Один моль идеального одноатомного газа, находящийся в цилиндре под поршнем, квазистатически нагревают от температуры $T_{1} =300~К$ до $T_{2} =600~К$, изменяя объём таким образом, что зависимость теплоёмкости газа $C$ от температуры имеет вид, показанный на рисунке ниже.
Найдите работу, совершённую над газом от состояния, в котором график зависимости его объёма от температуры достигал локального максимума, до состояния, в котором этот же график достигал локального минимума. Ответ выразите в джоулях, считая универсальную газовую постоянную равной $R = 8.31~Дж/К$.
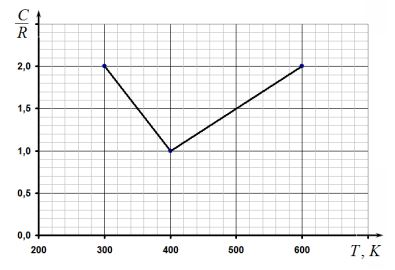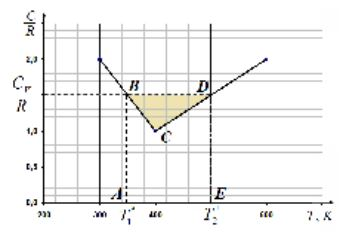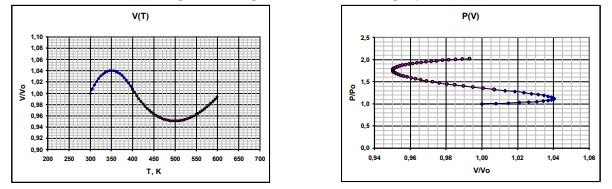
Решение: Из первого начала термодинамики следует, что$$\delta Q=dU+dA,$$где $\delta Q$ представляет собой количество подводимого тепла, $dU$ — изменение внутренней энергии, $dA$ — совершенная газом работа. Для одного моля идеального газа можно записать эти величины через изменение объема $dV$ и температуры $dT$ при известном давлении $p$ в следующем виде$$\delta A=pdV, \\dU=C_{V}dT.$$По определению теплоемкости имеем$$C=\frac{\delta Q}{dT},$$тогда из соотношений выше получаем $$p\frac{dV}{dT}=C-C_{V},$$при молярной теплоемкости одноатомного газа при постоянном объеме равной $$C_{V}=\frac{3}{2}R.$$Из приведенного в условии графика видно, что при температуре$$T^{*}_{1}=350~К$$теплоемкость $C=C_{V}$ и, соответственно, $\frac{dV}{dT}=0$. При переходе через эту температуру знак производной $\frac{dV}{dT}$ изменяется с плюса на минус. Значит, при этой температуре объём газа достигает локального максимума: $T_{\max}=T^{*}_{1} = 350~К$. При температуре $T^{*}_{2} = 500~К$ производная $\frac{dV}{dT}$ также равняется нулю, а при переходе через эту точку знак ее производной изменяется с минуса на плюс. Это означает, что $T^{*}_{2}$ является точкой локального минимума объёма: $T_{\min}= T^{*}_{2}= 500~К$.  На участке от $T^{*}_{1}= 350~К$ до $T^{*}_{2}= 500~К$ газ получает теплоту $Q$, численно равную площади под зависимостью $C(T)$, то есть площади фигуры $ABCDE$. Изменение внутренней энергии $\Delta U=C_{V}(T^{*}_{2}-T^{*}_{1})$ численно равно площади прямоугольника $ABDE$. По первому началу термодинамики $A=\Delta U-Q$, поэтому работа над газом от $T^{*}_{1}$ до $T^{*}_{2}$ численно равна разности площадей прямоугольника $ABDE$ и фигуры $ABCDE$, т.е. площади заштрихованной фигуры $BDC$: $$A=\frac{1}{4}R(T^{*}_{2}-T^{*}_{1})=312~Дж.$$ Дополнение: Явная зависимость $V(T)$: $$\frac{V}{V_{1}}=\left(\frac{T}{T_{1}}\right)^{7/2} \exp\left(-\frac{T-T_{1}}{\Delta T_{1}}\right),$$        при $T_{1}=300~К \le T \le T_{0}=400~К$ и $\Delta T_{1}=100~К$; $$\frac{V}{V_{0}}=\left(\frac{T}{T_{0}}\right)^{-5/2} \exp\left(\frac{T-T_{0}}{\Delta T_{2}}\right),$$        при $T_{0}=400~К \le T \le T_{2}=600~К$ и $\Delta T_{2}=200~К$; Зависимости $V(T)$ и $P(V)$ в процессе нагрева газа показаны на рисунках ниже.
Ответ: $$A=\frac{1}{4}R(T^{*}_{2}-T^{*}_{1})=312~Дж.$$
Темы:
T, Жаутыковские